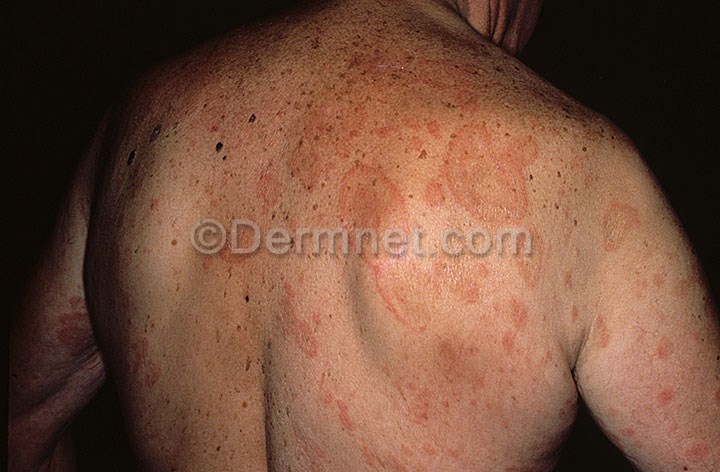
Disease: Urticaria Hives